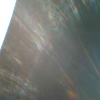
Label: sunburn